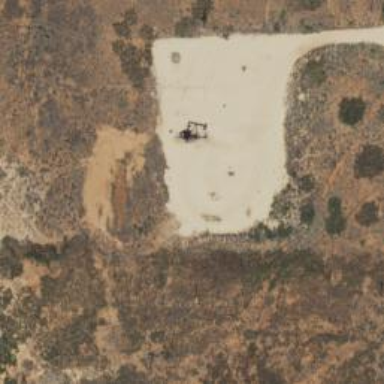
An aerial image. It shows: Petroleum well.